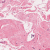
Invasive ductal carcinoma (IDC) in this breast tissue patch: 0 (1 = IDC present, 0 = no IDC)